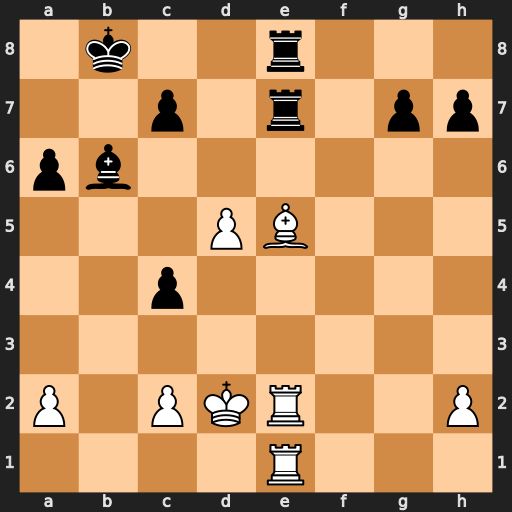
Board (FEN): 1k2r3/2p1r1pp/pb6/3PB3/2p5/8/P1PKR2P/4R3
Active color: w
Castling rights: -
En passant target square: -
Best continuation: Bxc7+ Bxc7 Rxe7